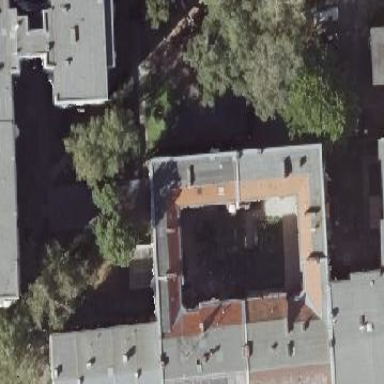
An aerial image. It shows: Building consisting of apartments with double saltbox roof shape.